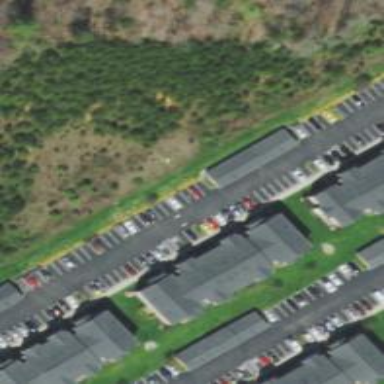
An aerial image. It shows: Parking space.